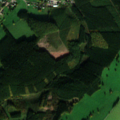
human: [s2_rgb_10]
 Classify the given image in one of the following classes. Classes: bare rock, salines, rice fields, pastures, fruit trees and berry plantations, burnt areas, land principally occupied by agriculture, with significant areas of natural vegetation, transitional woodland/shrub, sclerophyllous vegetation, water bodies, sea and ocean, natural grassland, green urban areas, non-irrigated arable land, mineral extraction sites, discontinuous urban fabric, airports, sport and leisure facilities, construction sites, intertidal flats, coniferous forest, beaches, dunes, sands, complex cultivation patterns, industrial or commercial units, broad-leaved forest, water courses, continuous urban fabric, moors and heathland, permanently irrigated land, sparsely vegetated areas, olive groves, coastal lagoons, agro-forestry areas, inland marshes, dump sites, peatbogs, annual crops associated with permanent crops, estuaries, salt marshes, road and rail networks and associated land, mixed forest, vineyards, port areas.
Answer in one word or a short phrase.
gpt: discontinuous urban fabric, pastures, coniferous forest, mixed forest